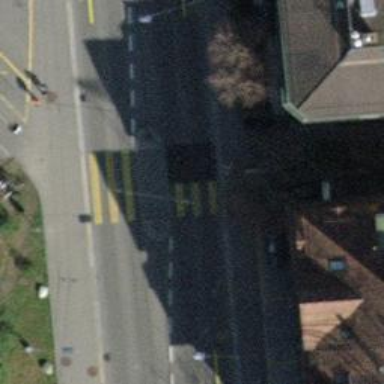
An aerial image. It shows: Tertiary road with asphalt surface and separate sidewalk. There are trolley wires above the road.